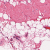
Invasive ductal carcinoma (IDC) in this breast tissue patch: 0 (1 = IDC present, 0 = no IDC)